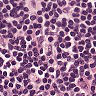
Metastatic tissue present: no